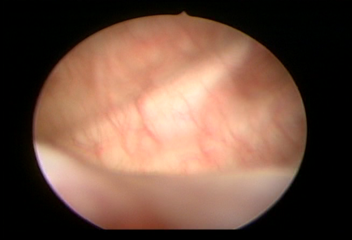
Modality: WLC
Class: Normal mucosa
Bladder cancer association: No